Question: I am not able to locate the two images and the text box that I placed in my custom cell "GameTableCell.H"... not sure what I'm doing wrong here.
GameTableCell.H:
'''
//
#import <UIKit/UIKit.h>
@interface GameTableCell : UITableViewCell
@property (strong, nonatomic) IBOutlet UILabel *GameTime;
@property (strong, nonatomic) IBOutlet UIImageView* AwayImage;
@property (strong, nonatomic) IBOutlet UIImageView* HomeImage;
@end
'''
GameTableCell.m:
'''
//
#import "GameTableCell.h"
@implementation GameTableCell
- (void)awakeFromNib {
// Initialization code
}
- (void)setSelected:(BOOL)selected animated:(BOOL)animated {
[super setSelected:selected animated:animated];
// Configure the view for the selected state
}
@end
'''
I have connected the items was well...

Calling the GameTableCell....is HomePage
HomePage.H:
'''
#import <UIKit/UIKit.h>
@interface HomePage : UIViewController <UITableViewDataSource, UITableViewDelegate>
@property (strong, nonatomic) IBOutlet UITableView *PendingChal;
@property (strong, nonatomic) IBOutlet UITableView *ActiveChal;
@property (nonatomic, strong)NSArray *HomeImages;
@property (nonatomic, strong)NSArray *AwayImages;
@property (nonatomic, strong)NSArray *SportGameInfo;
@end
'''
HomePage.m:
'''
//
#import "HomePage.h"
#import "PickSport.h"
#import "GameTableCell.h"
@interface HomePage ()
@end
@implementation HomePage
@synthesize ActiveChal,PendingChal;
-(IBAction)makeChallenge:(id)sender{
PickSport *second = [[PickSport alloc] initWithNibName:@"PickSport" bundle:nil];
[self presentViewController:second animated:YES completion:nil];
}
- (void)viewDidLoad {
[super viewDidLoad];
// Arrays for filling table cells
_HomeImages=@[@"ic_bengals_nfl",@"ic_bengals_nfl",@"ic_bengals_nfl",@"ic_bengals_nfl", ];
_AwayImages=@[@"ic_bears_nfl",@"ic_bears_nfl",@"ic_bears_nfl",@"ic_bears_nfl", ];
_SportGameInfo=@[@"7:00pm",@"8:00pm",@"9:00pm",@"10:00pm",];
[self.PendingChal registerClass: [UITableViewCell class]forCellReuseIdentifier:@"GameTableCell"];
}
- (void)didReceiveMemoryWarning {
[super didReceiveMemoryWarning];
// Dispose of any resources that can be recreated.
}
//Set up the table props
- (NSInteger)numberOfSectionsInTableView:(UITableView *)tableView {
return 1;
}
//number of rows in the table
- (NSInteger)tableView:(UITableView *)tableView numberOfRowsInSection:(NSInteger)section {
// rows eqiv to length of array SportGameinfo
return _SportGameInfo.count;
}
- (UITableViewCell *)tableView:(UITableView *)tableView cellForRowAtIndexPath:(NSIndexPath *)indexPath {
static NSString *CellIdentifier=@"GameTableCell";
GameTableCell *cell = [tableView dequeueReusableCellWithIdentifier: CellIdentifier];
if(tableView == PendingChal){
if (!cell) {
NSLog(@"cell was nil");
cell = [[UITableViewCell alloc] initWithStyle:UITableViewCellStyleDefault reuseIdentifier:CellIdentifier];
}
int row =[indexPath row];
cell.HomeImage.image=[UIImage imageNamed:_HomeImages[row]];
cell.AwayImage.image=[UIImage imageNamed:_AwayImages[row]];
cell.GameTime.text=_SportGameInfo[row];
}
if(tableView == ActiveChal){
int row =[indexPath row];
cell.GameTime.text=_SportGameInfo[row];
cell.HomeImage.image=[UIImage imageNamed:_HomeImages[row]];
cell.AwayImage.image=[UIImage imageNamed:_AwayImages[row]];
}
return cell;
}
'''
The specific error reads:
Terminating app due to uncaught exception 'NSInvalidArgumentException', reason: '-[UITableViewCell HomeImage]: unrecognized selector sent to instance 0x79ee11a0'
*** First throw call stack:
Any help would be appreciated... I feel I'm doing something just slightly wrong (I hope).
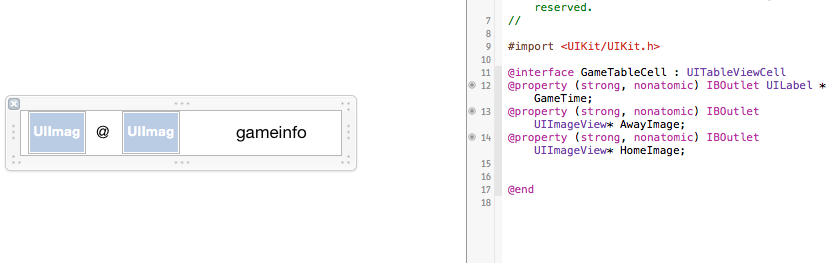
Answer: you are registering wrong class
'''
[self.PendingChal registerClass: [UITableViewCell class]forCellReuseIdentifier:@"GameTableCell"];
'''
should changed like
'''
[self.PendingChal registerClass: [GameTableCell class]forCellReuseIdentifier:@"GameTableCell"];
'''
And please following method in your GameTableCell.m file
'''
-(id)initWithStyle:(UITableViewCellStyle)style reuseIdentifier:(NSString *)reuseIdentifier {
NSArray *topLevelObjects = [[NSBundle mainBundle] loadNibNamed:@"GameTableCell" owner:self options:nil];
// Grab a pointer to the first object (presumably the custom cell, as that's all the XIB should contain).
self = [topLevelObjects objectAtIndex:0];
return self;
}
'''
This resolve your issue. For clear idea I am adding some more info please go through once
Basically we have two ways to implement custom cells.
we have three steps
'''
[self.PendingChal registerClass: [UITableViewCell class]forCellReuseIdentifier:@"GameTableCell"];
'''
'''
-(id)initWithStyle:(UITableViewCellStyle)style reuseIdentifier:(NSString *)reuseIdentifier {
NSArray *topLevelObjects = [[NSBundle mainBundle] loadNibNamed:@"GameTableCell" owner:self options:nil];
// Grab a pointer to the first object (presumably the custom cell, as that's all the XIB should contain).
self = [topLevelObjects objectAtIndex:0];
return self;
}
'''
'''
- (UITableViewCell *)tableView:(UITableView *)tableView cellForRowAtIndexPath:(NSIndexPath *)indexPath {
static NSString *CellIdentifier=@"GameTableCell";
GameTableCell *cell = [tableView dequeueReusableCellWithIdentifier: CellIdentifier];
//Access all cell properties here.
return cell.
}
'''
'''
[self.PendingChal registerNib:[UINib nibWithNibName:@"GameTableCell" bundle:[NSBundle mainBundle]] forCellReuseIdentifier:@"GameTableCell"];
'''
and use directly in your 'cellForRowAtIndexPath' method like bellow
'''
- (UITableViewCell *)tableView:(UITableView *)tableView cellForRowAtIndexPath:(NSIndexPath *)indexPath {
static NSString *CellIdentifier=@"GameTableCell";
GameTableCell *cell = [tableView dequeueReusableCellWithIdentifier: CellIdentifier];
//Access all cell properties here.
return cell.
}
'''
Finally instead of using
'''
static NSString *CellIdentifier=@"GameTableCell";
GameTableCell *cell = [tableView dequeueReusableCellWithIdentifier: CellIdentifier];
'''
use following method
'''
static NSString *CellIdentifier=@"GameTableCell";
GameTableCell *cell = [tableView dequeueReusableCellWithIdentifier: CellIdentifier forIndexPath:indexPath
'''
];
Note: overRide 'customcell.m' file according to this method
Please go through with following link for custom cell integration. you will get clear idea about this. <URL>
Now, try and let me know